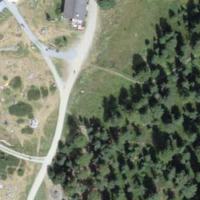
EUNIS habitat code: 26
Species observed at this site:
Ajuga pyramidalis